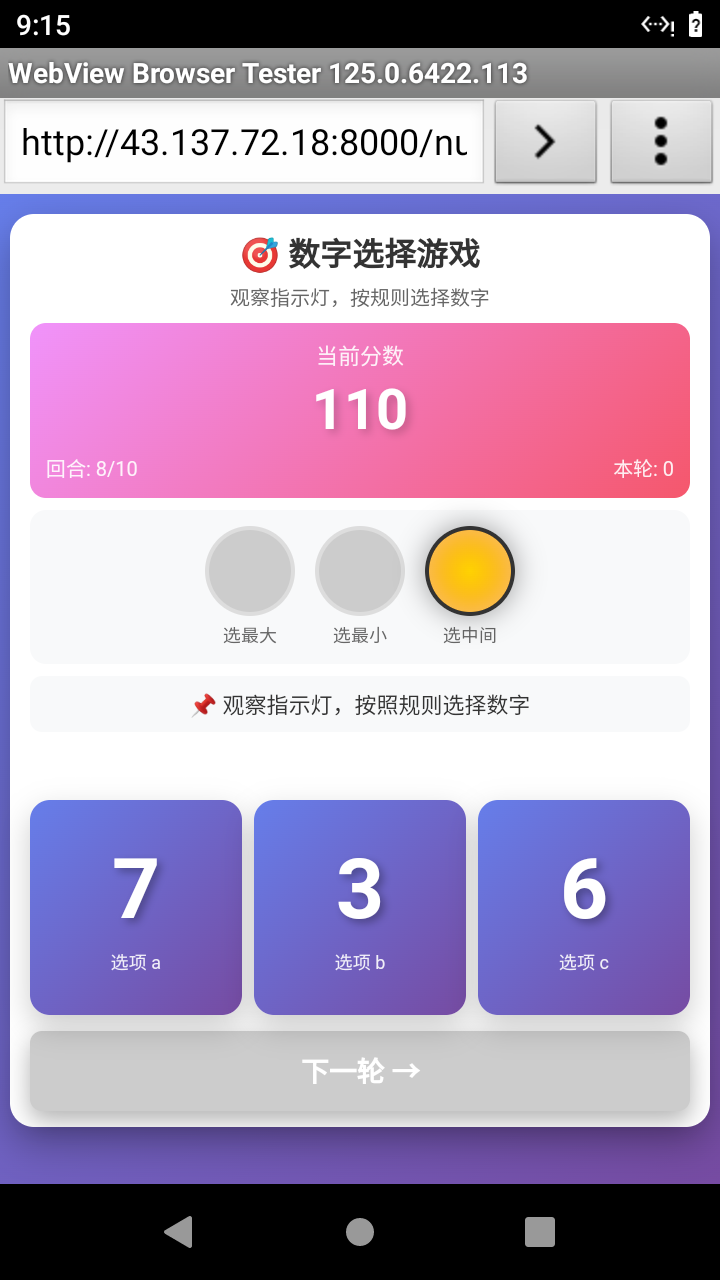

Select the correct number based on the traffic light color.
Answer: 2